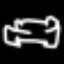
Label: frog